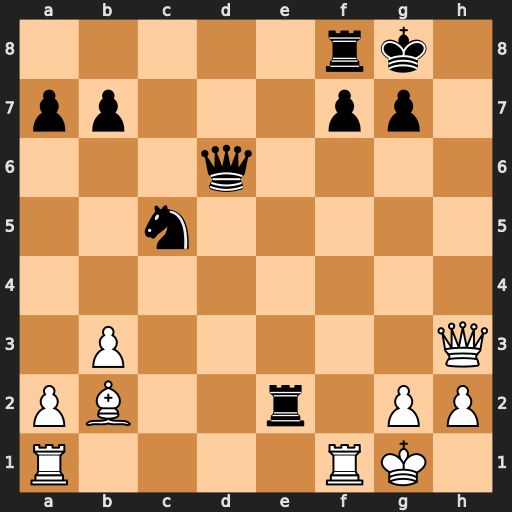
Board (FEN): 5rk1/pp3pp1/3q4/2n5/8/1P5Q/PB2r1PP/R4RK1
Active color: w
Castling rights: -
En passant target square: -
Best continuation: Bxg7 Kxg7 Qg4+ Qg6 Qxe2